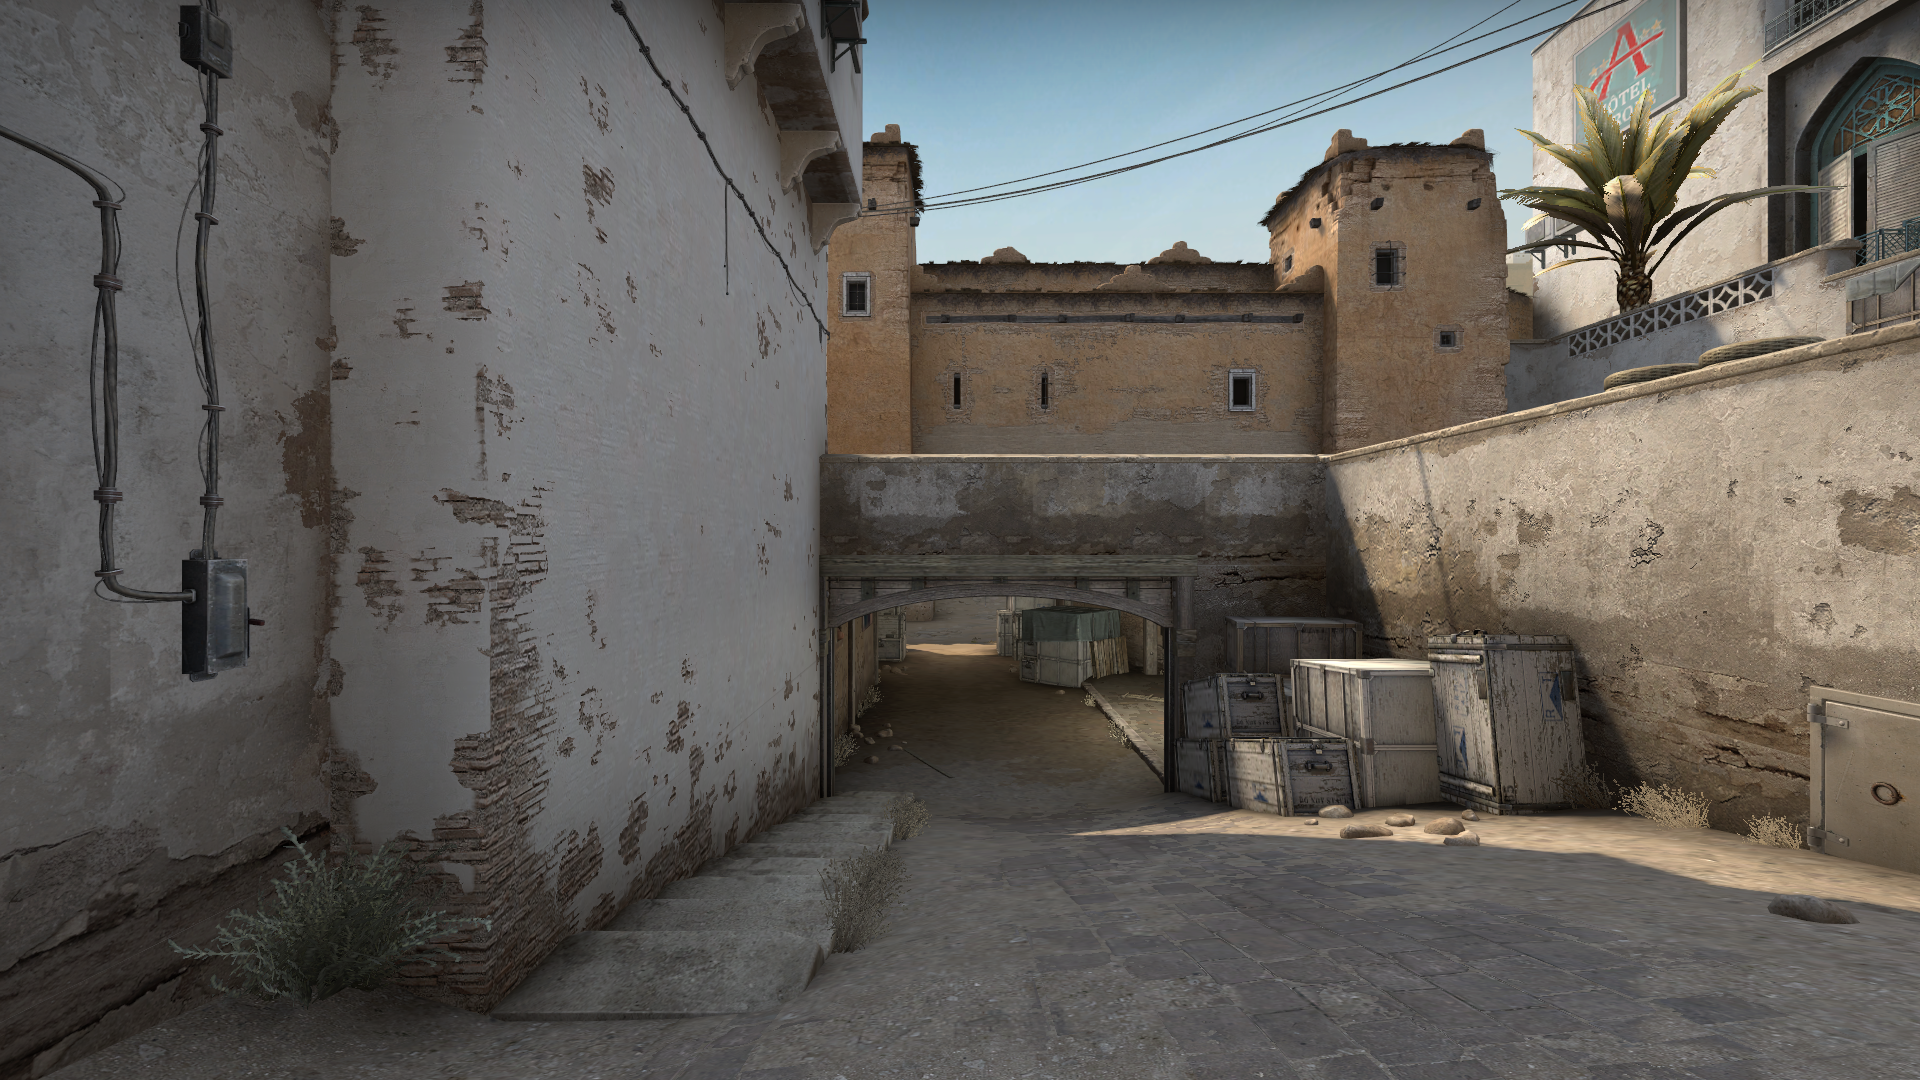
Map: de_dust2